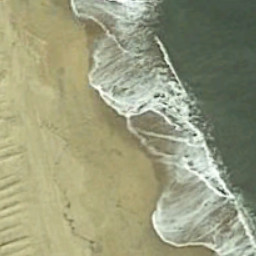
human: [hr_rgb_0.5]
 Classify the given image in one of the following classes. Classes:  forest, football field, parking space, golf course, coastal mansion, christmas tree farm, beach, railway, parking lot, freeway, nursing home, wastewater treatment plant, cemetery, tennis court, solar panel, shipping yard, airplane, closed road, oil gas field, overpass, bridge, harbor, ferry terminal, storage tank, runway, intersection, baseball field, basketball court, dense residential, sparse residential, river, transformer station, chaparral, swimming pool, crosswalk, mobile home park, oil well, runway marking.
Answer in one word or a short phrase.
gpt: beach